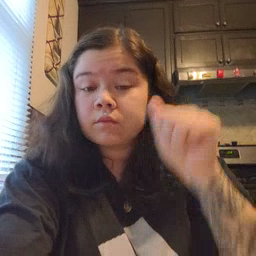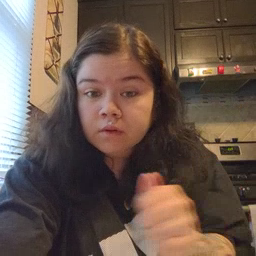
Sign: hide